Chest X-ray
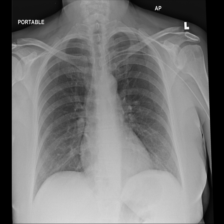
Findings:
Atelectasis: negative
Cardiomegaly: negative
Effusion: negative
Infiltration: negative
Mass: negative
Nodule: negative
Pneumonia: negative
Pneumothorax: negative
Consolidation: negative
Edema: negative
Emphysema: negative
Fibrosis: negative
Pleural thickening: negative
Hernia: negative